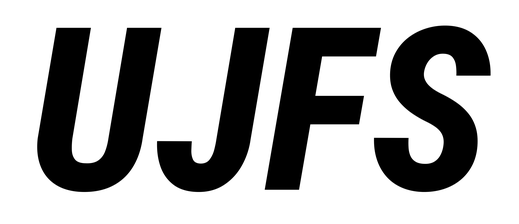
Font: Roboto-Italic_Condensed_ExtraBold_Italic